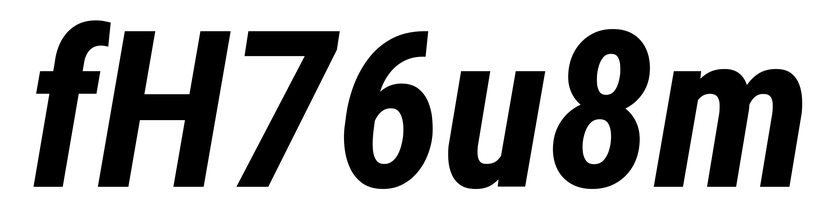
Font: Roboto-Italic_Condensed_Bold_Italic